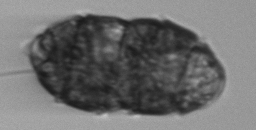
Label: Margalefidinium